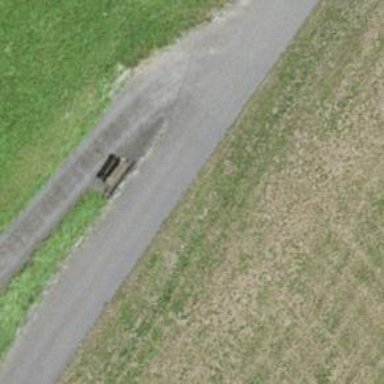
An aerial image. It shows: Brown bench in the vicinity.